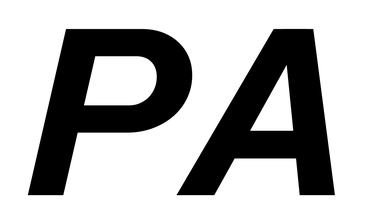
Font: InstrumentSans-Italic_Bold_Italic